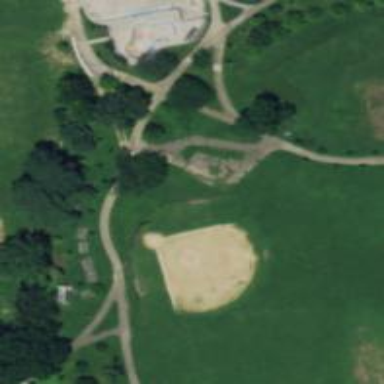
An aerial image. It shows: Baseball pitch for leisure land activities.